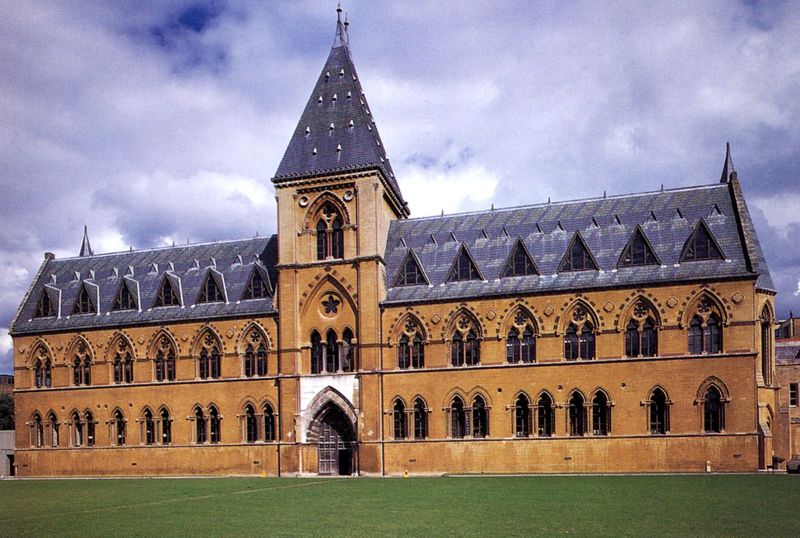
Titel: Universitätsmuseum in Oxford
Künstler: Thomas Newenham Deane
Standort: Oxford (EU - GB)
Schlagwörter: blau, himmel, wolken, grün, ocker, fenster, dach, gebäude, wiese, architektur, kirche, gotik, turm, garten, farbig, farbe, hof, fotografie, eingang, kloster, palast, gauben, groß, portal, gotisch, kapelle, basilika, dreigeschossig, spätgotisch